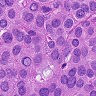
Metastatic tissue present: yes